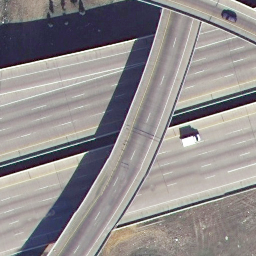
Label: overpass